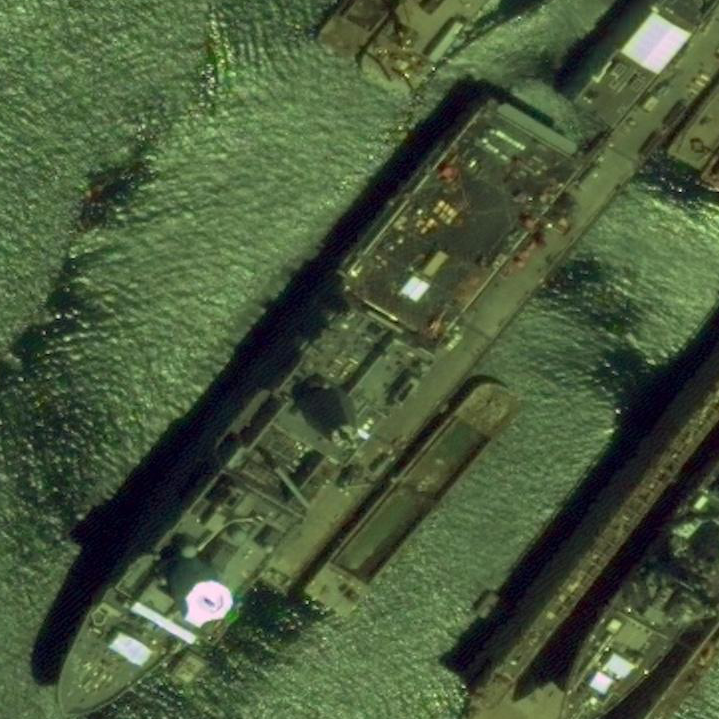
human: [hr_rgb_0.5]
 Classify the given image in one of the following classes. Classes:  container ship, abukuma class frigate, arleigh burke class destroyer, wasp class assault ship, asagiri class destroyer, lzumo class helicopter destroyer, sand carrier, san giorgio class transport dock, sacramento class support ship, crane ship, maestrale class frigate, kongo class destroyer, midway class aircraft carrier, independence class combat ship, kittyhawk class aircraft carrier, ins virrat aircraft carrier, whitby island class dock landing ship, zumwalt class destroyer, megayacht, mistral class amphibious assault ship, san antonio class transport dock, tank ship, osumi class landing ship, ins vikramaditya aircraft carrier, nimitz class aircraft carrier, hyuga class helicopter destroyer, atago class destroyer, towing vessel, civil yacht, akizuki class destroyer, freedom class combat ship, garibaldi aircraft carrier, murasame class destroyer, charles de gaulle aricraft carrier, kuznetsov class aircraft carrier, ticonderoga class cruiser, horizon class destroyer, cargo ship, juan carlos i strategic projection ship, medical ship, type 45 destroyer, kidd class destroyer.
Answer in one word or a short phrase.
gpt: San Antonio class transport dock